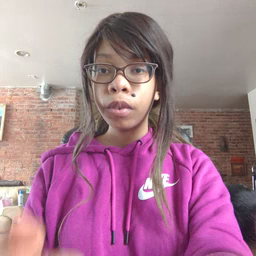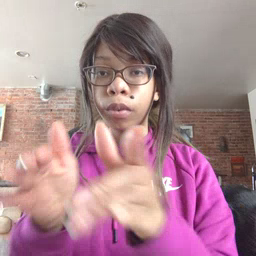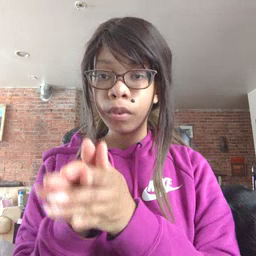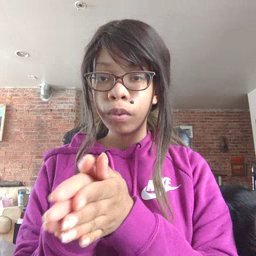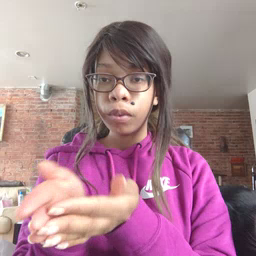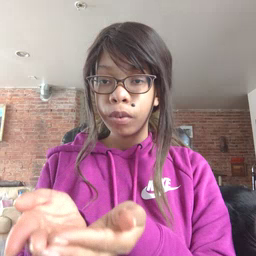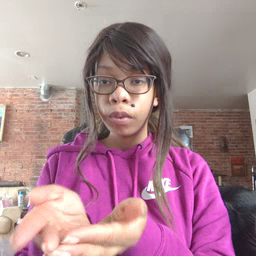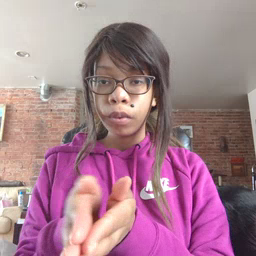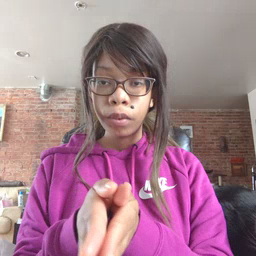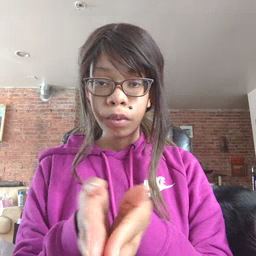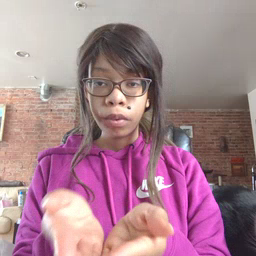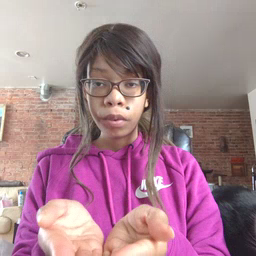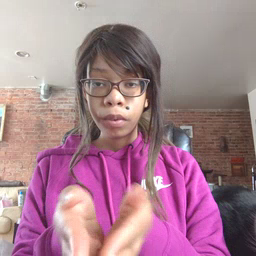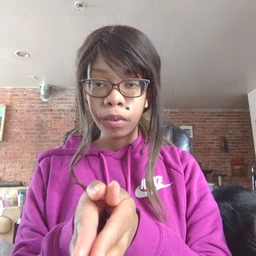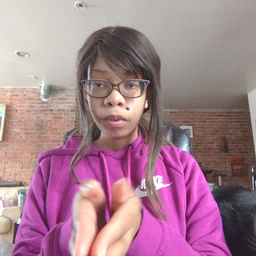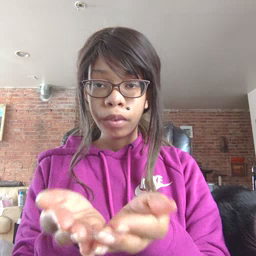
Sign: book